Interaction volume radius: 10 \u00c5
Interaction volume height: 10 \u00c5
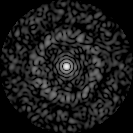
Disorder parameter: 0.8358